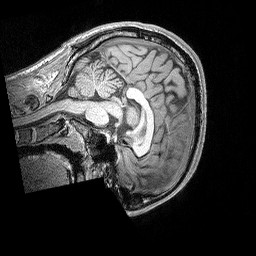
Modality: T1w
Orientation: sagittal
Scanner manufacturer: siemens
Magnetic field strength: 3 T
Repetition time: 2.3 s
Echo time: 0.00298 s